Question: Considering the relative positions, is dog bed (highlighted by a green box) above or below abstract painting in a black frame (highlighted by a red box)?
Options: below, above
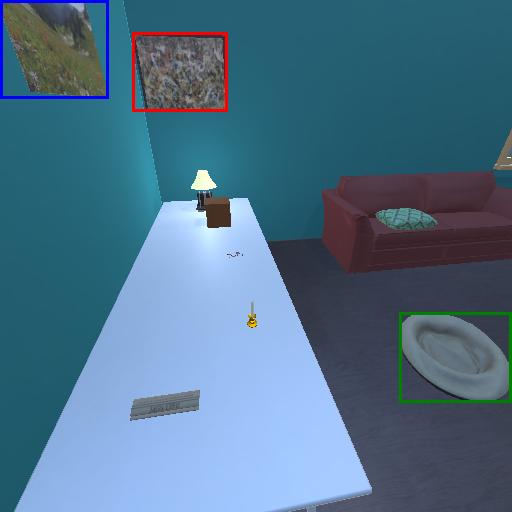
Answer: below